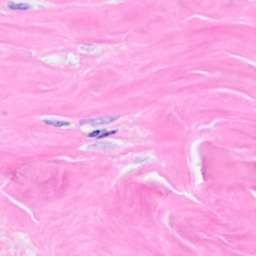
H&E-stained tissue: Breast